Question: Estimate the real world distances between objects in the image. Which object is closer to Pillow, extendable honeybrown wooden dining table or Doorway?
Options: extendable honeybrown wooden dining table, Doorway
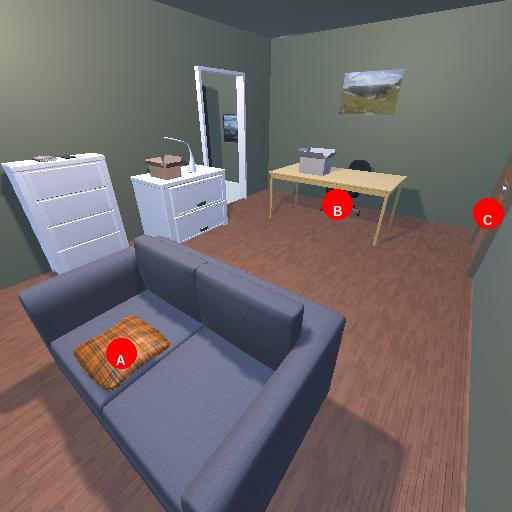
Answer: extendable honeybrown wooden dining table